Question: Count the number of objects in the diagram.
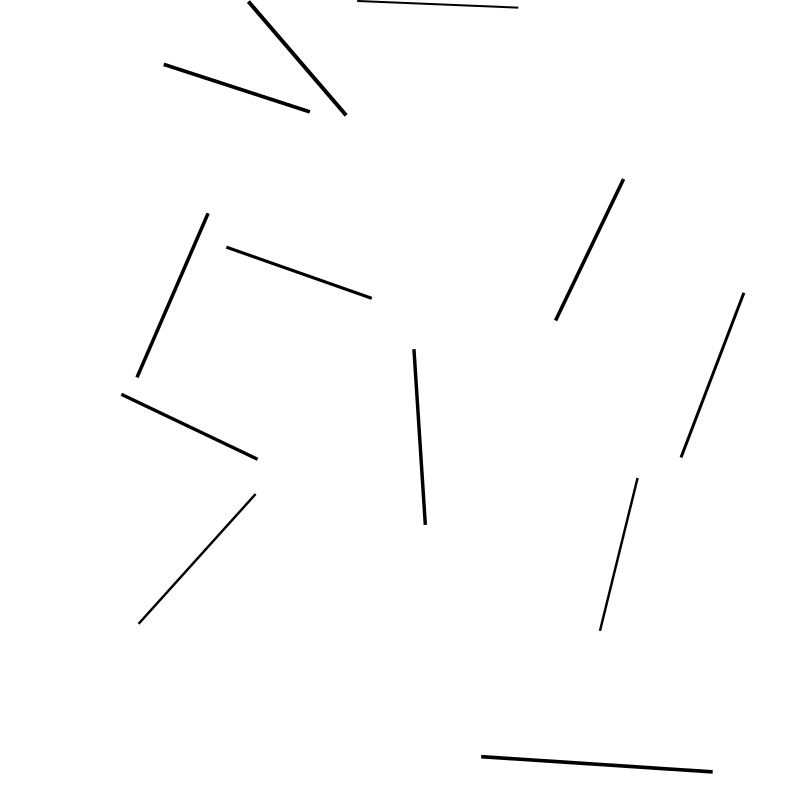
Answer: 12